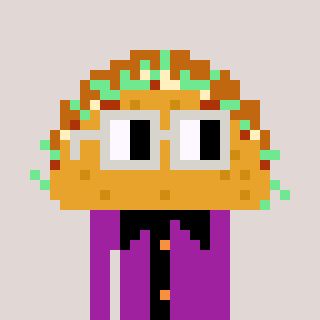
a pixel art character with square light gray glasses, a taco-shaped head and a magenta-colored body on a warm background